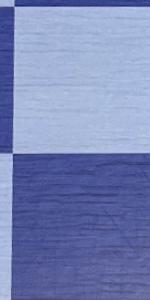
Label: Empty